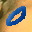
Label: 0